Field crop: maize
Growth stage: 2
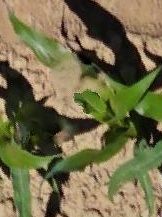
Species: maize